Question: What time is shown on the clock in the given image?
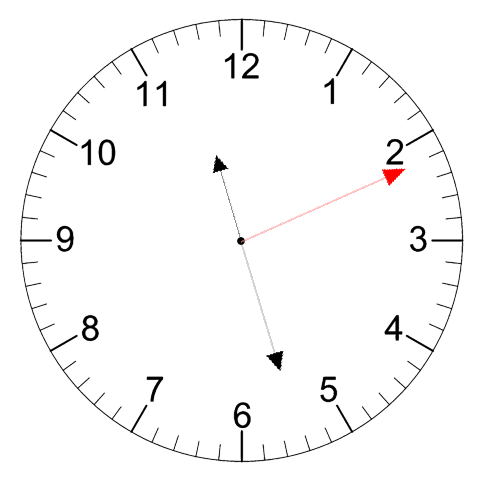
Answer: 11:27:11